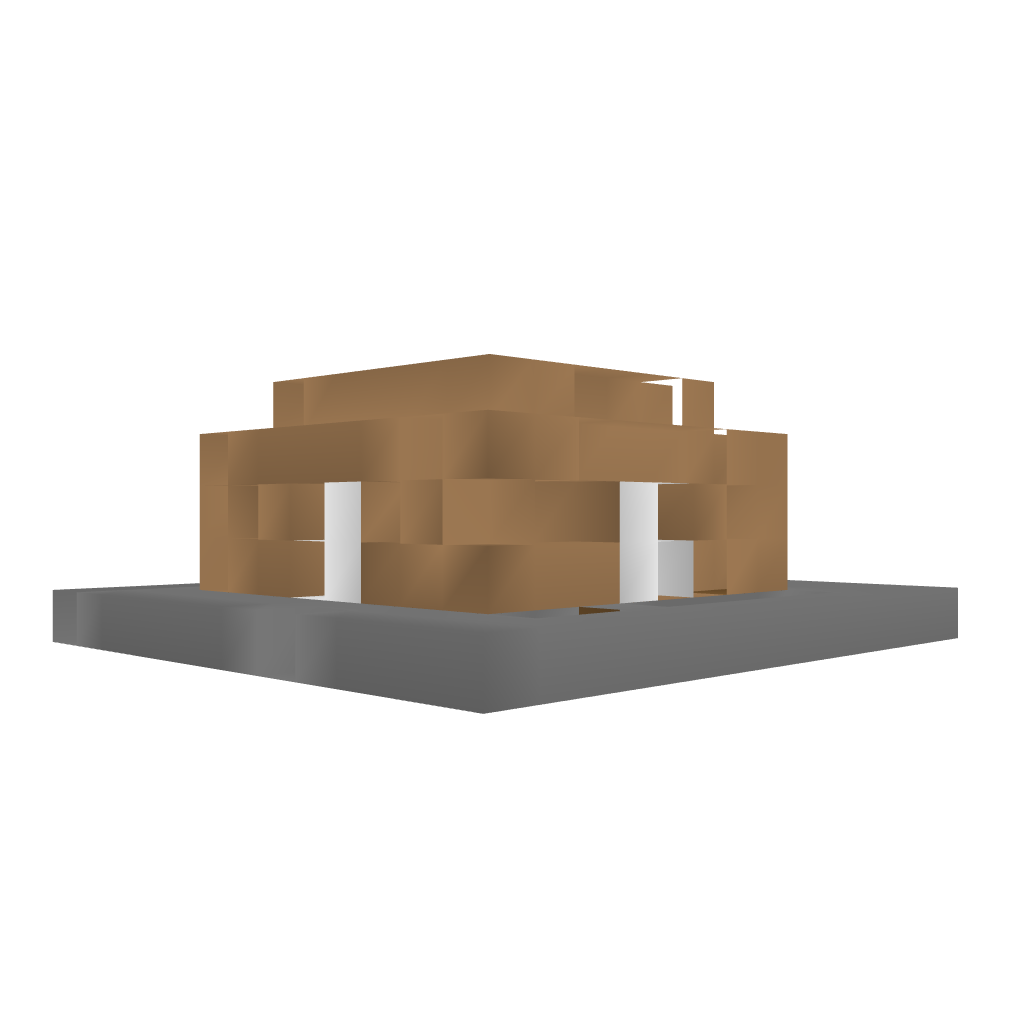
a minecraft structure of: Jungle smith bad low quality